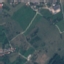
Land use / land cover: Pasture